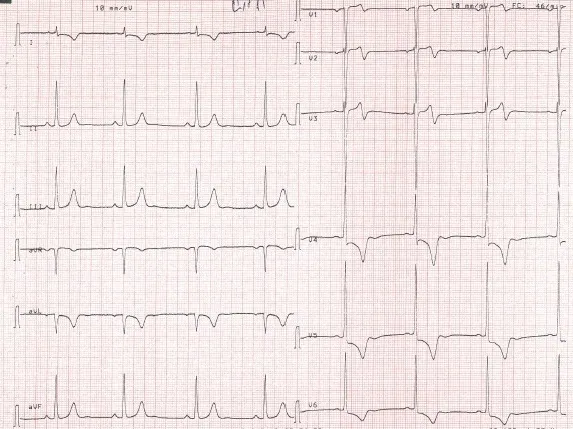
ECG showing negative T waves of epicardial ischemia of anterior topography.
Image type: electrography (ekg)